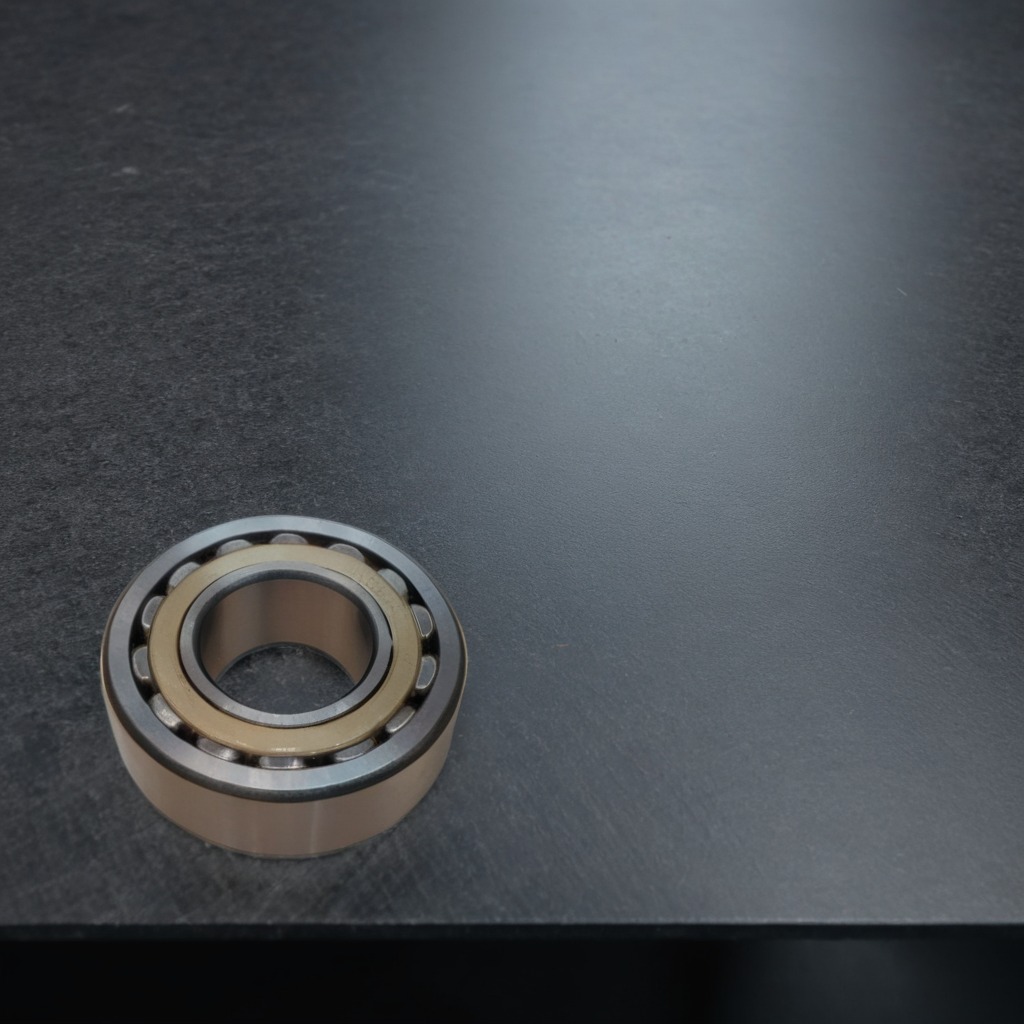
A ball bearing is lying on a clean granite table inside a workshop at night dim ambient light soft shadows worn but